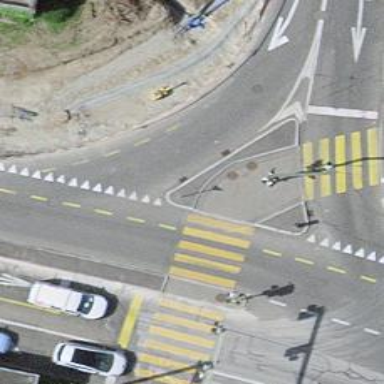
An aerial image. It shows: Traffic calming island.